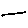
Label: line